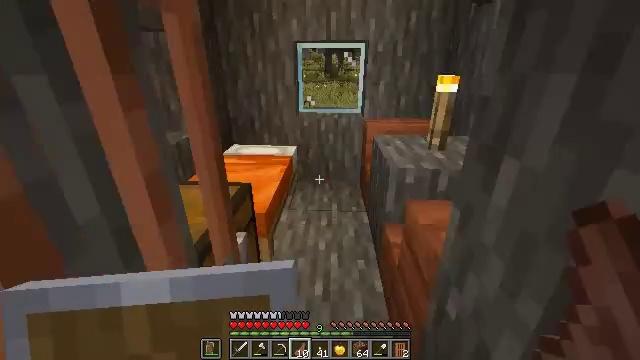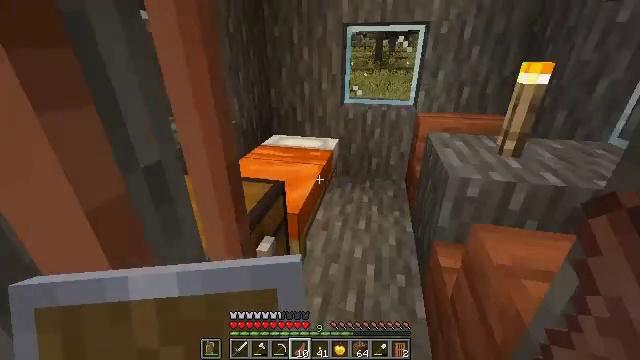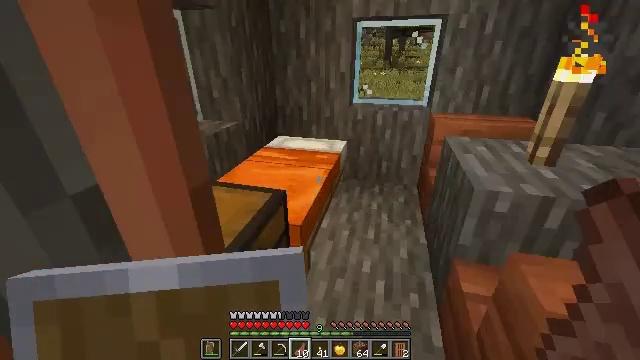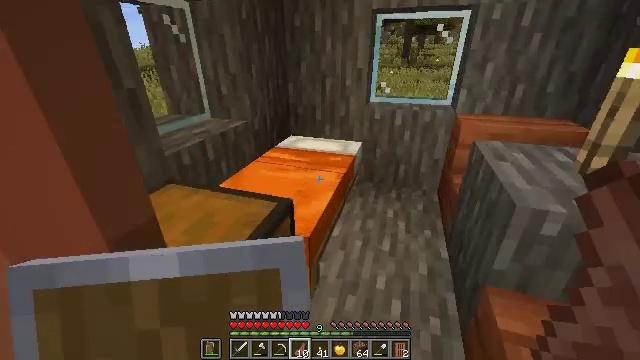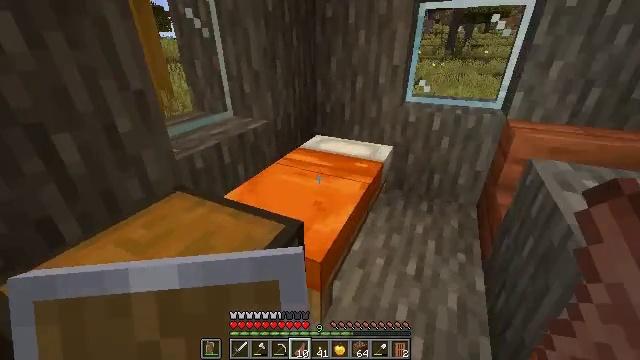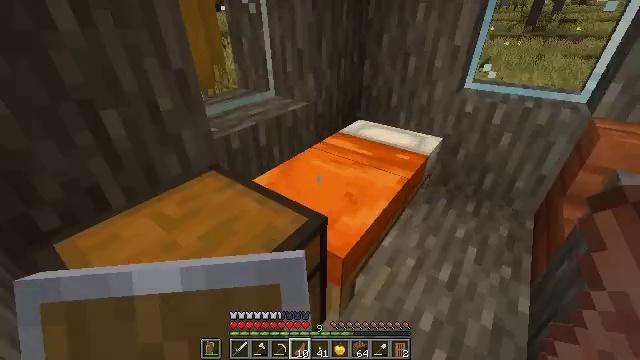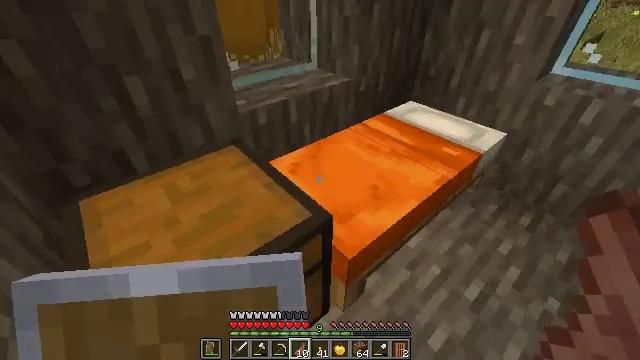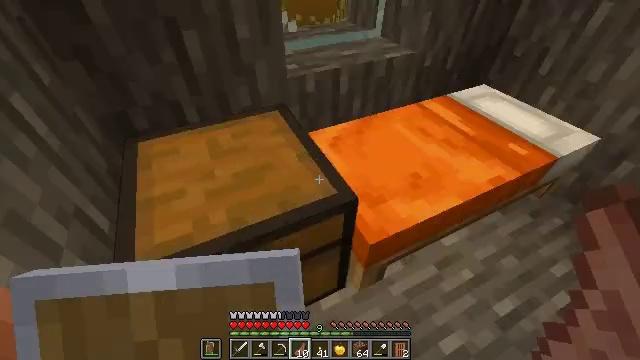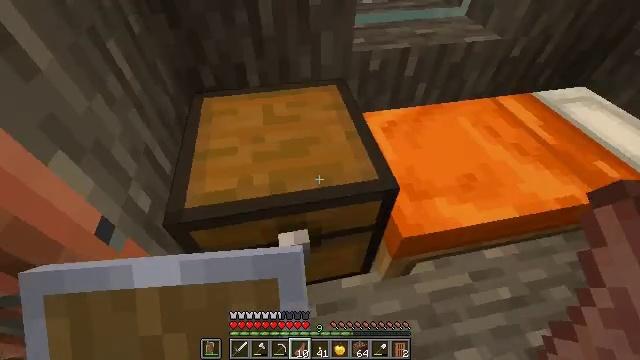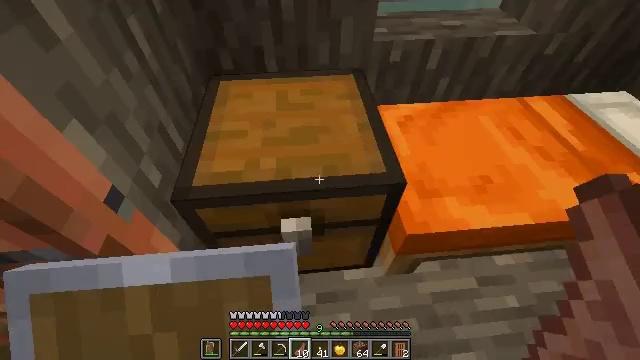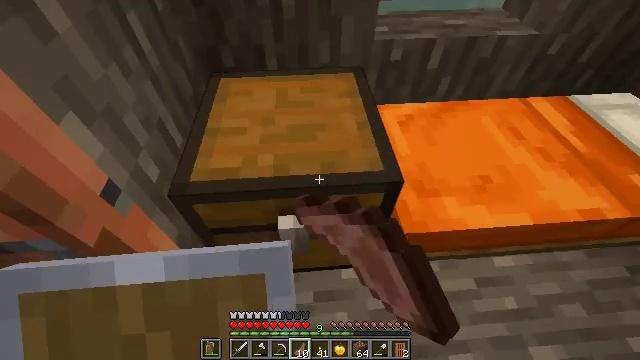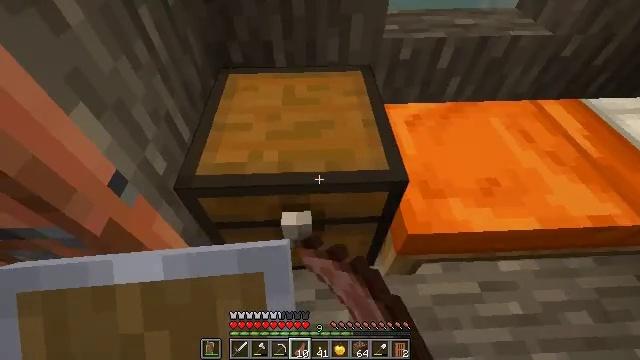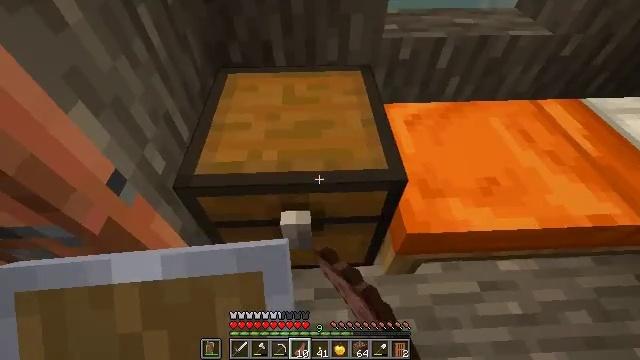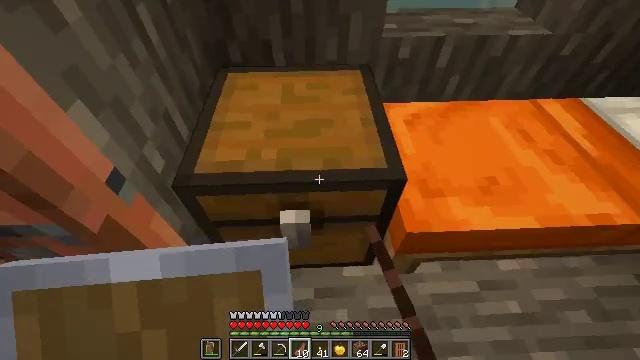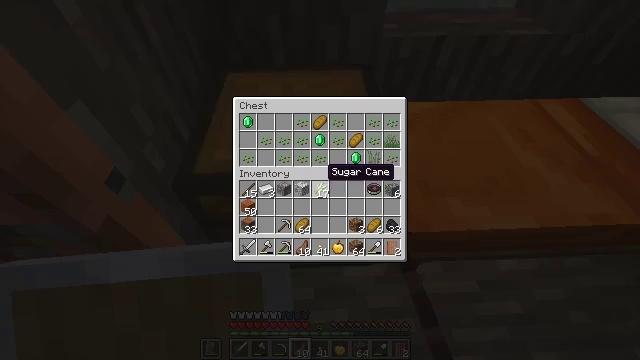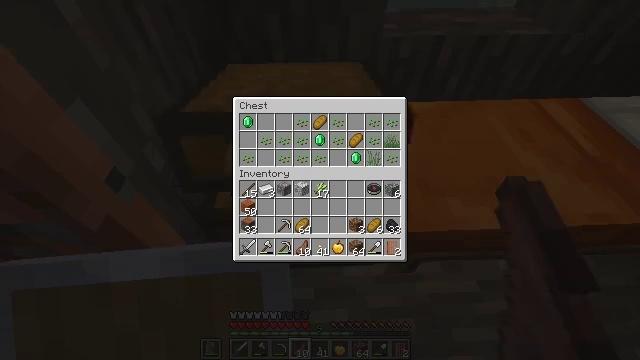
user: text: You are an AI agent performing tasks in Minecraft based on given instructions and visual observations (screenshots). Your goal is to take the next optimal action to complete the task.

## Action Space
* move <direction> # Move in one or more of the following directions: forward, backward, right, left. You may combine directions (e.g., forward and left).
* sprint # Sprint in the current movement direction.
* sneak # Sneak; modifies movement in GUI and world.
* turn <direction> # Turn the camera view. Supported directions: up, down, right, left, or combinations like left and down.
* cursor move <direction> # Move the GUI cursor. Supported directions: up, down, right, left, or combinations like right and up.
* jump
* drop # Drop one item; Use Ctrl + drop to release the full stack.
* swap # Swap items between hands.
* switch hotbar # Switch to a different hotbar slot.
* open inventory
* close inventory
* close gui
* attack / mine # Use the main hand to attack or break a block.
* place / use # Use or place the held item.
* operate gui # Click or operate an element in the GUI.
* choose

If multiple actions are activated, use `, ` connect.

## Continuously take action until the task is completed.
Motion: motion action
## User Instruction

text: Gather smooth stone from the ground.
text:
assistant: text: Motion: move forward, turn left and down
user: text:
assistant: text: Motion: move forward, turn left
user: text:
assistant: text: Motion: move forward, turn left
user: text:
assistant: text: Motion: move forward and move right, turn left and down
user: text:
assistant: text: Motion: move forward and move right, turn left and down
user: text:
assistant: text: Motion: turn left and down
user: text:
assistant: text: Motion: turn left and down
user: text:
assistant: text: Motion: turn left and down
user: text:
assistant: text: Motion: turn left and down, use / place
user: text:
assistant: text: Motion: use / place
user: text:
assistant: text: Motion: turn left, use / place
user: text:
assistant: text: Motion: no_op
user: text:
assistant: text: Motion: no_op
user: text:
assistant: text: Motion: open gui
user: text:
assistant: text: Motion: no_op
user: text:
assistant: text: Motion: cursor move right and up
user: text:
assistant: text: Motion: cursor move right and up
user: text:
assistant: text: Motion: cursor move right
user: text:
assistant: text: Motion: sneak
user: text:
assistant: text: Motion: sneak
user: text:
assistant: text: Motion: sneak, cursor move left
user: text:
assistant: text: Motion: sneak, cursor move left
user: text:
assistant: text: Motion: sneak
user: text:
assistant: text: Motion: sneak, cursor move left
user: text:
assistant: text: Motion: sneak
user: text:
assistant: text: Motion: sneak, operate gui
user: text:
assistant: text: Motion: sneak, operate gui
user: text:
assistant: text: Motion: sneak, operate gui
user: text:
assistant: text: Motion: sneak, cursor move left
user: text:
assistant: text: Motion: sneak, cursor move left and up